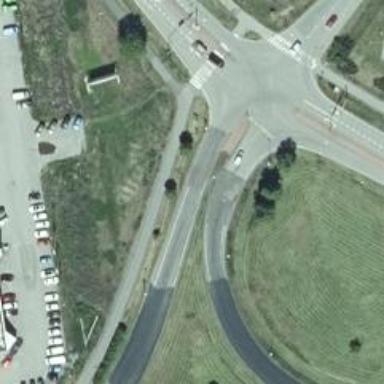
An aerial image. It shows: Trunk link highway with tertiary functional class.